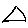
Label: triangle